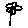
Label: flower